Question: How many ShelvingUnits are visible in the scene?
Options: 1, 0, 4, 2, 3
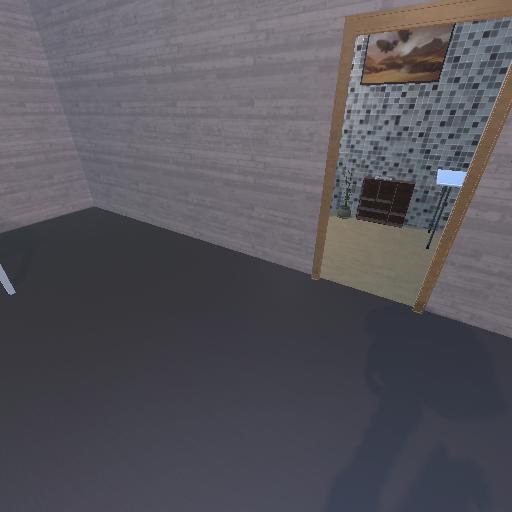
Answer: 1